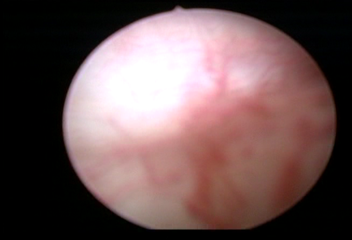
Modality: WLC
Class: Normal mucosa
Bladder cancer association: No